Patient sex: M
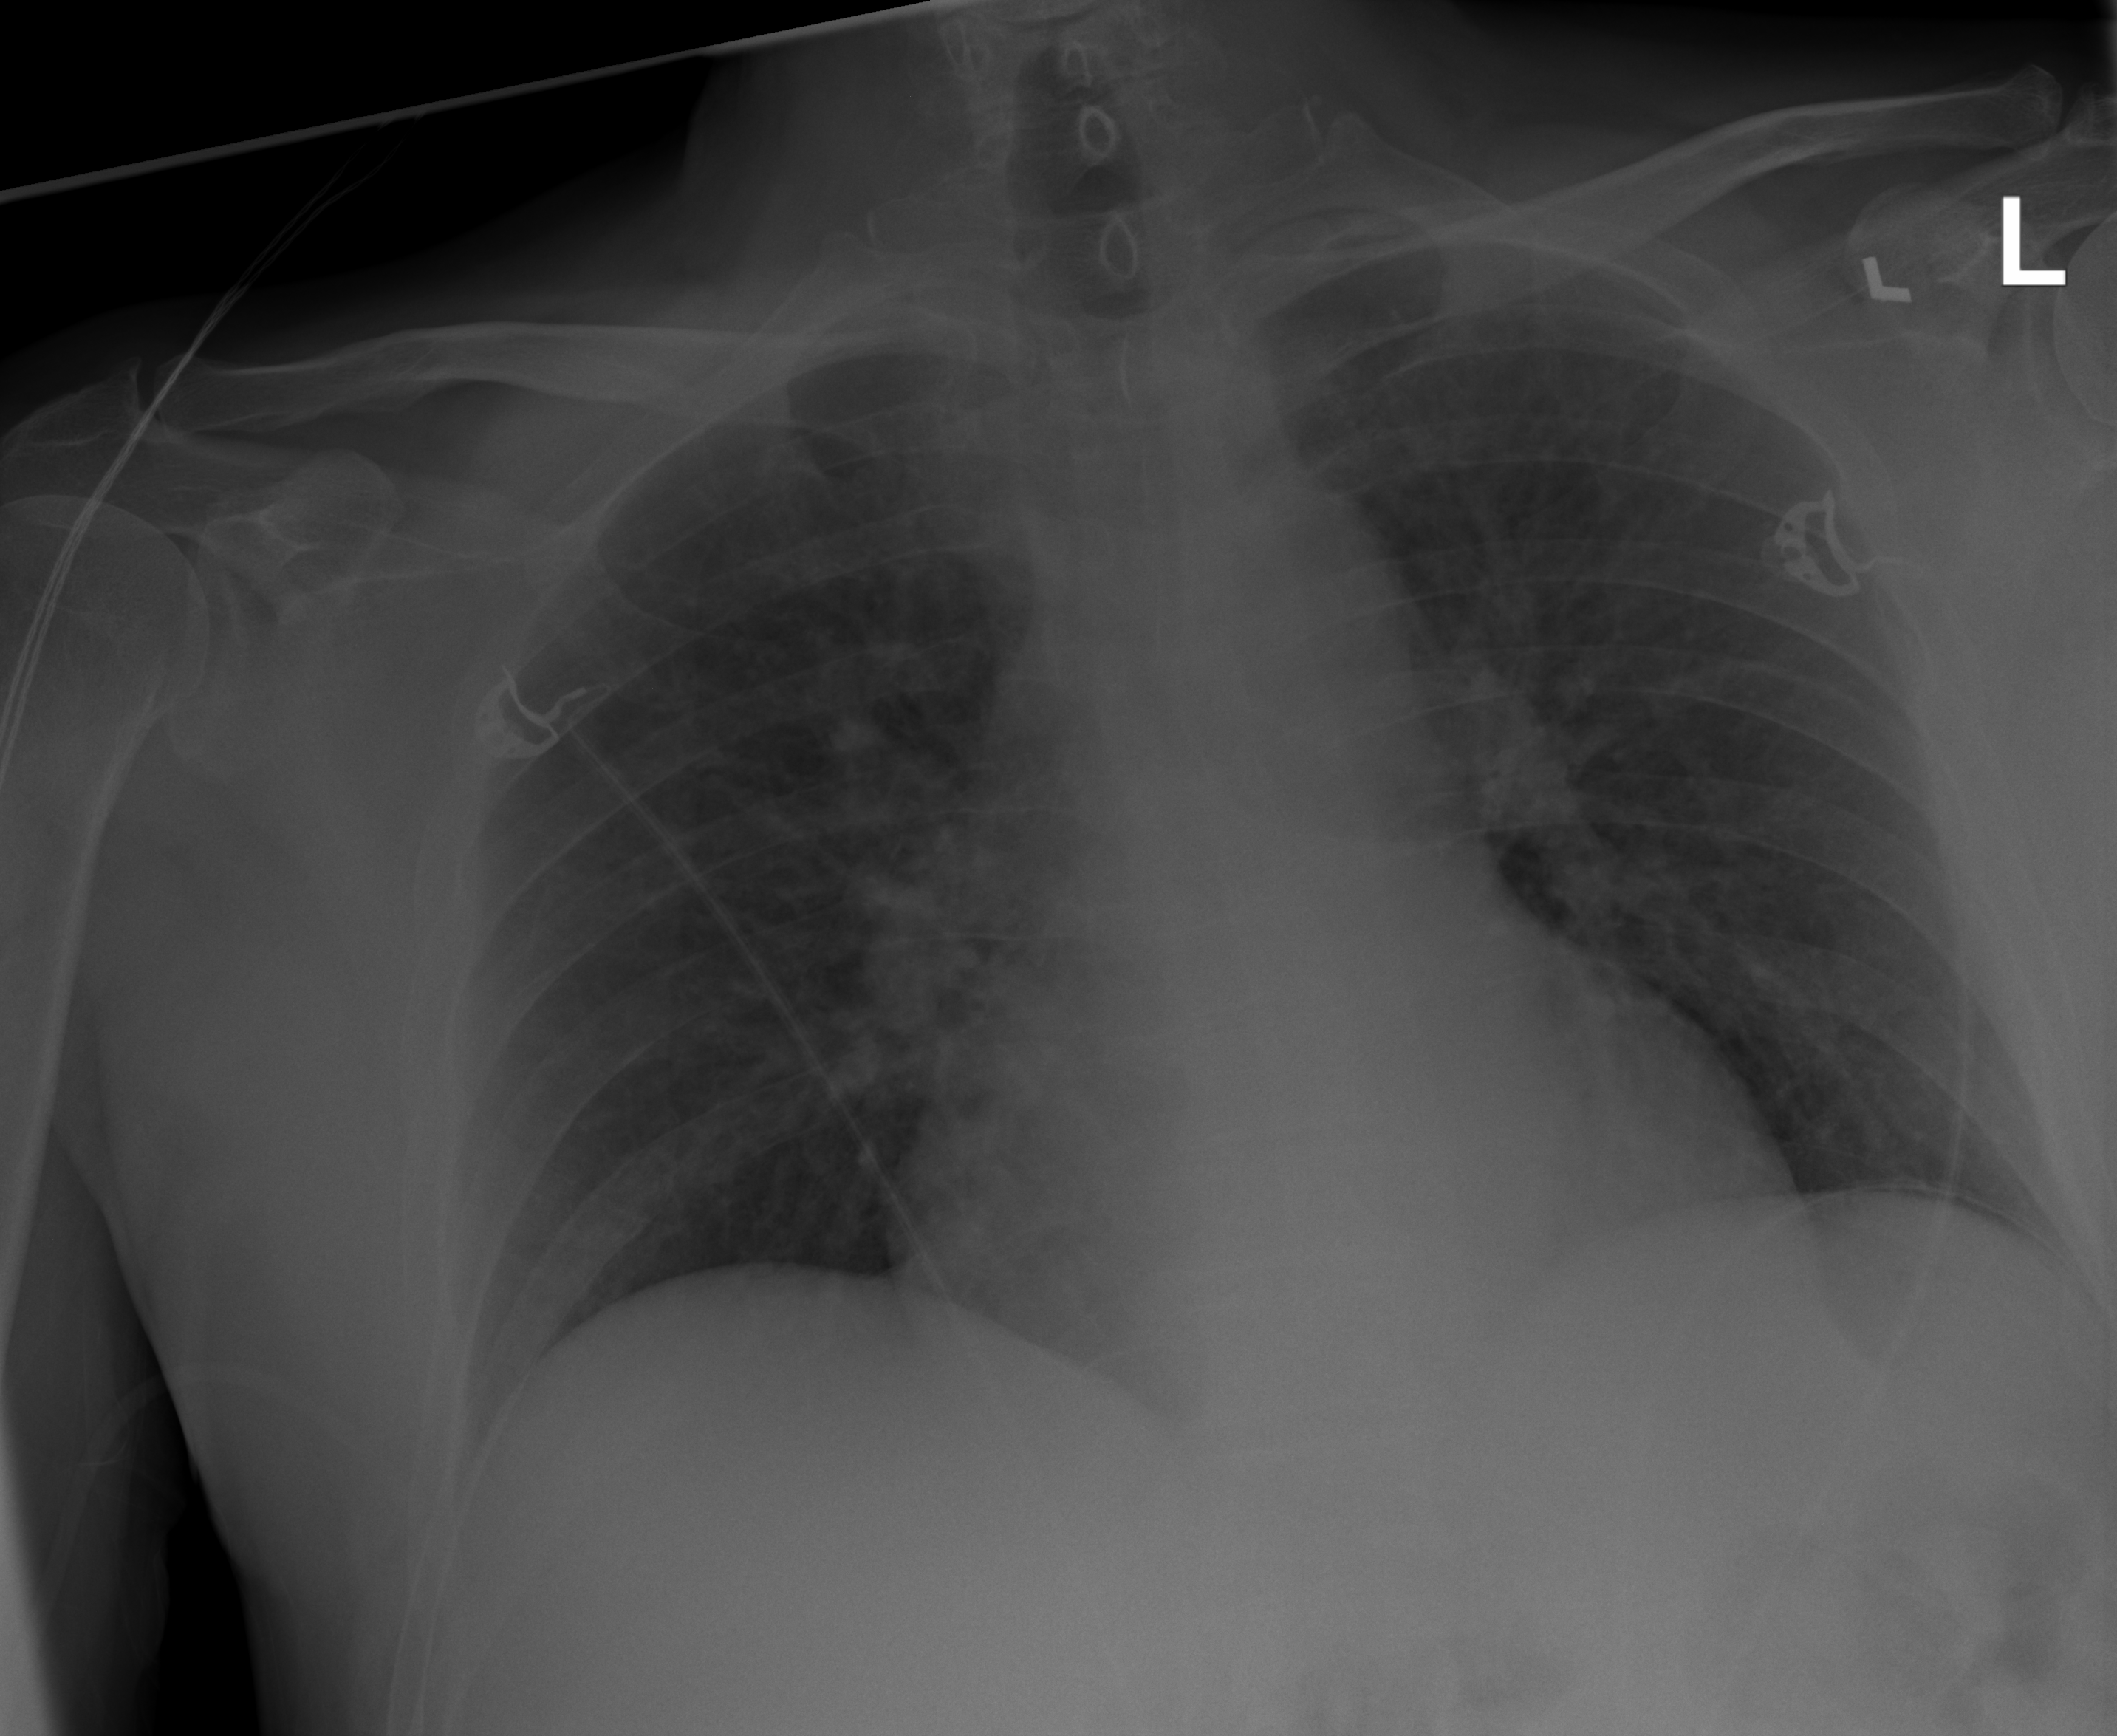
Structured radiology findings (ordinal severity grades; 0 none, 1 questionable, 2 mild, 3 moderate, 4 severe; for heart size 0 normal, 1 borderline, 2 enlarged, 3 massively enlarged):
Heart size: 1
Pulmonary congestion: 2
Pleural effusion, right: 0
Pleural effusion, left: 0
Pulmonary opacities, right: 0
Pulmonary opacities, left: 0
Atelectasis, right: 0
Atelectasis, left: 0